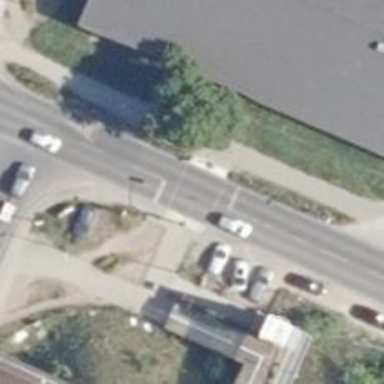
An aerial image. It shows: Road with traffic signals at the crossing.